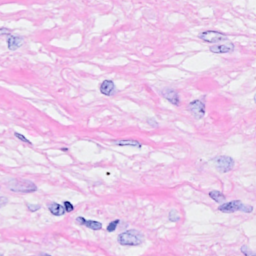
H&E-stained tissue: Breast